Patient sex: M
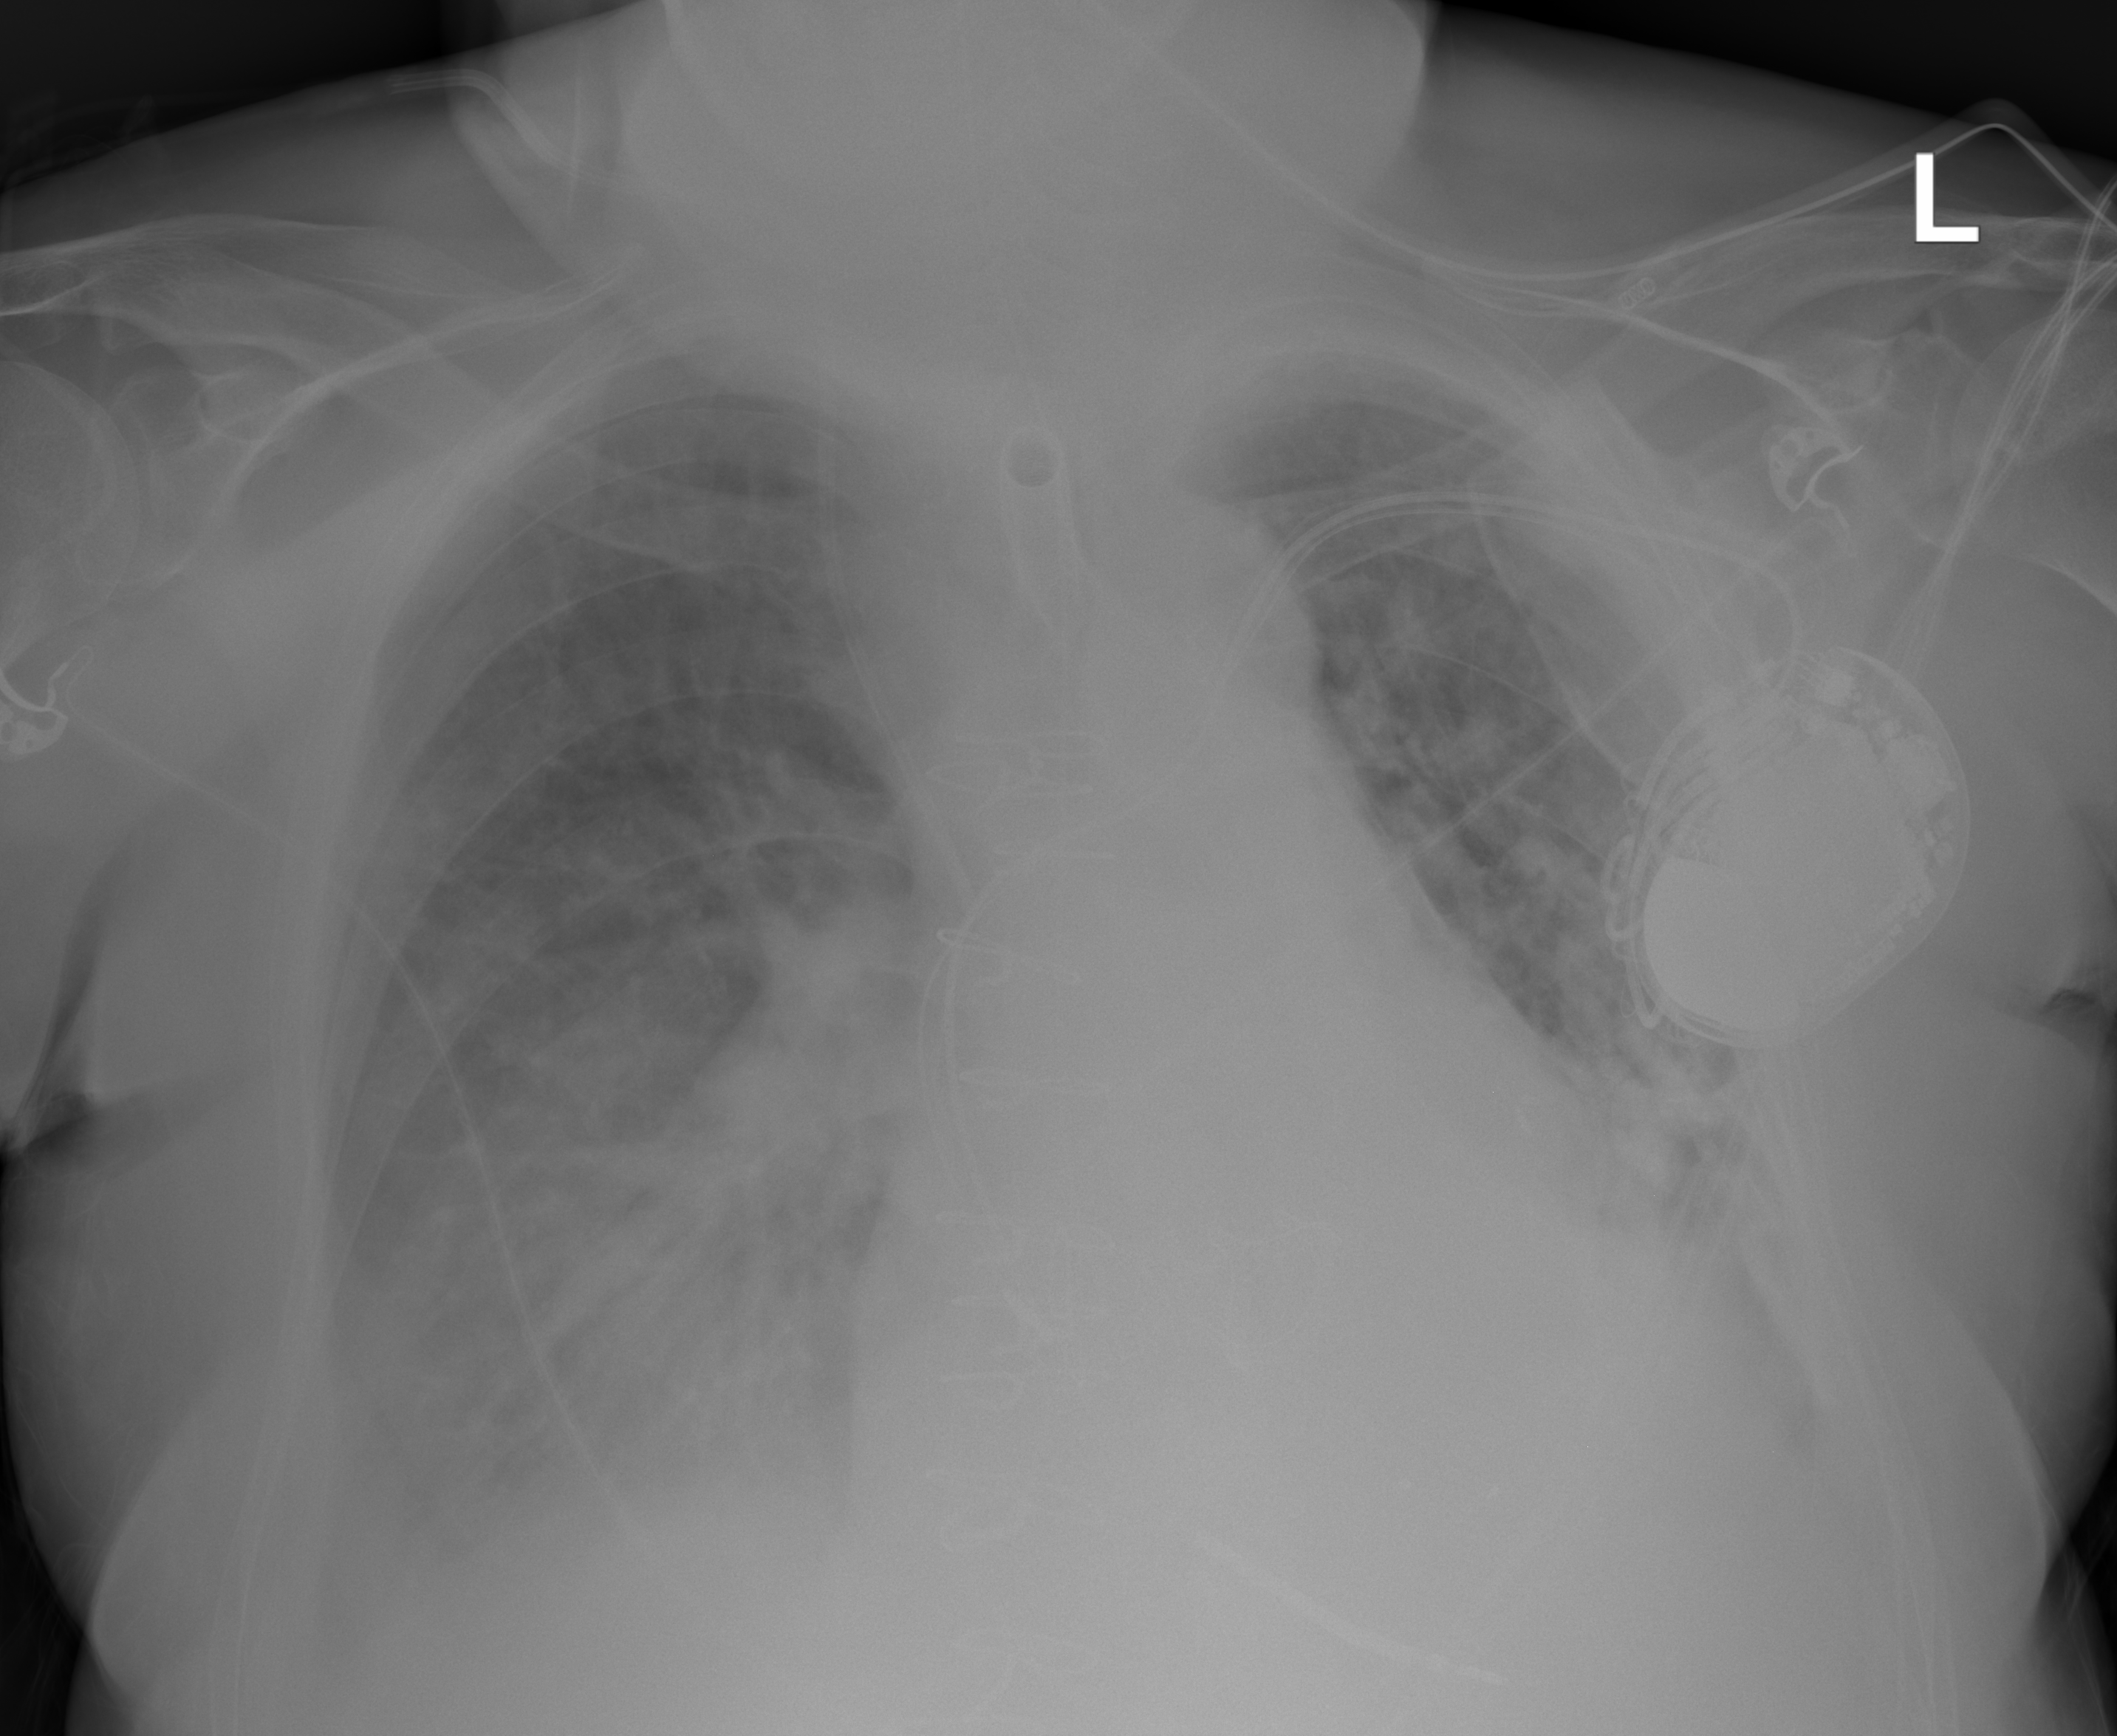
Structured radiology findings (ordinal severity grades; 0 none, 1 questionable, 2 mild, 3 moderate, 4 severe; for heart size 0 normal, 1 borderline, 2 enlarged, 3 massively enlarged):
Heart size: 2
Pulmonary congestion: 2
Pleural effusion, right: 2
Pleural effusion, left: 2
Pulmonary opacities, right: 3
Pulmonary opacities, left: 2
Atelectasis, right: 0
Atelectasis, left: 2